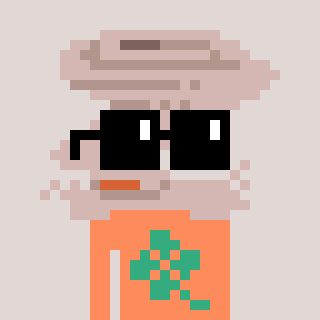
a pixel art character with square black sunglasses, a tornado-shaped head and a peachy-colored body on a warm background